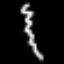
Label: squiggle